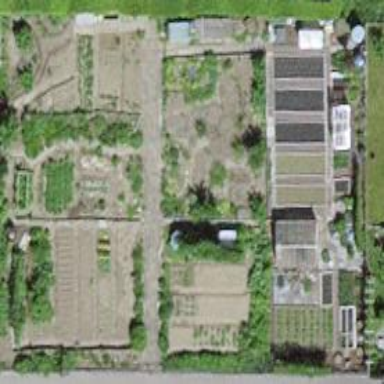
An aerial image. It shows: Area designated for allotments.